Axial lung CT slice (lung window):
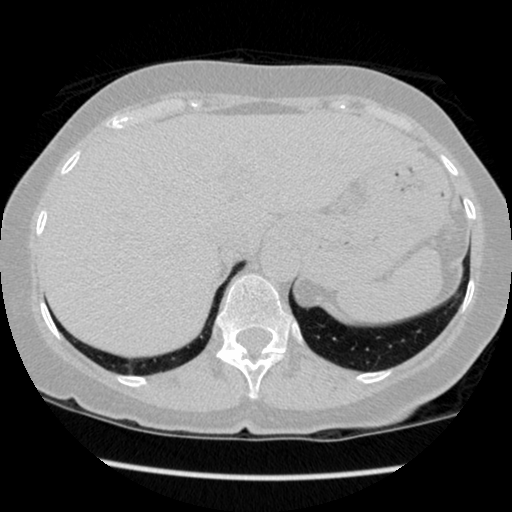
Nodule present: no